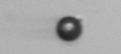
Label: bead